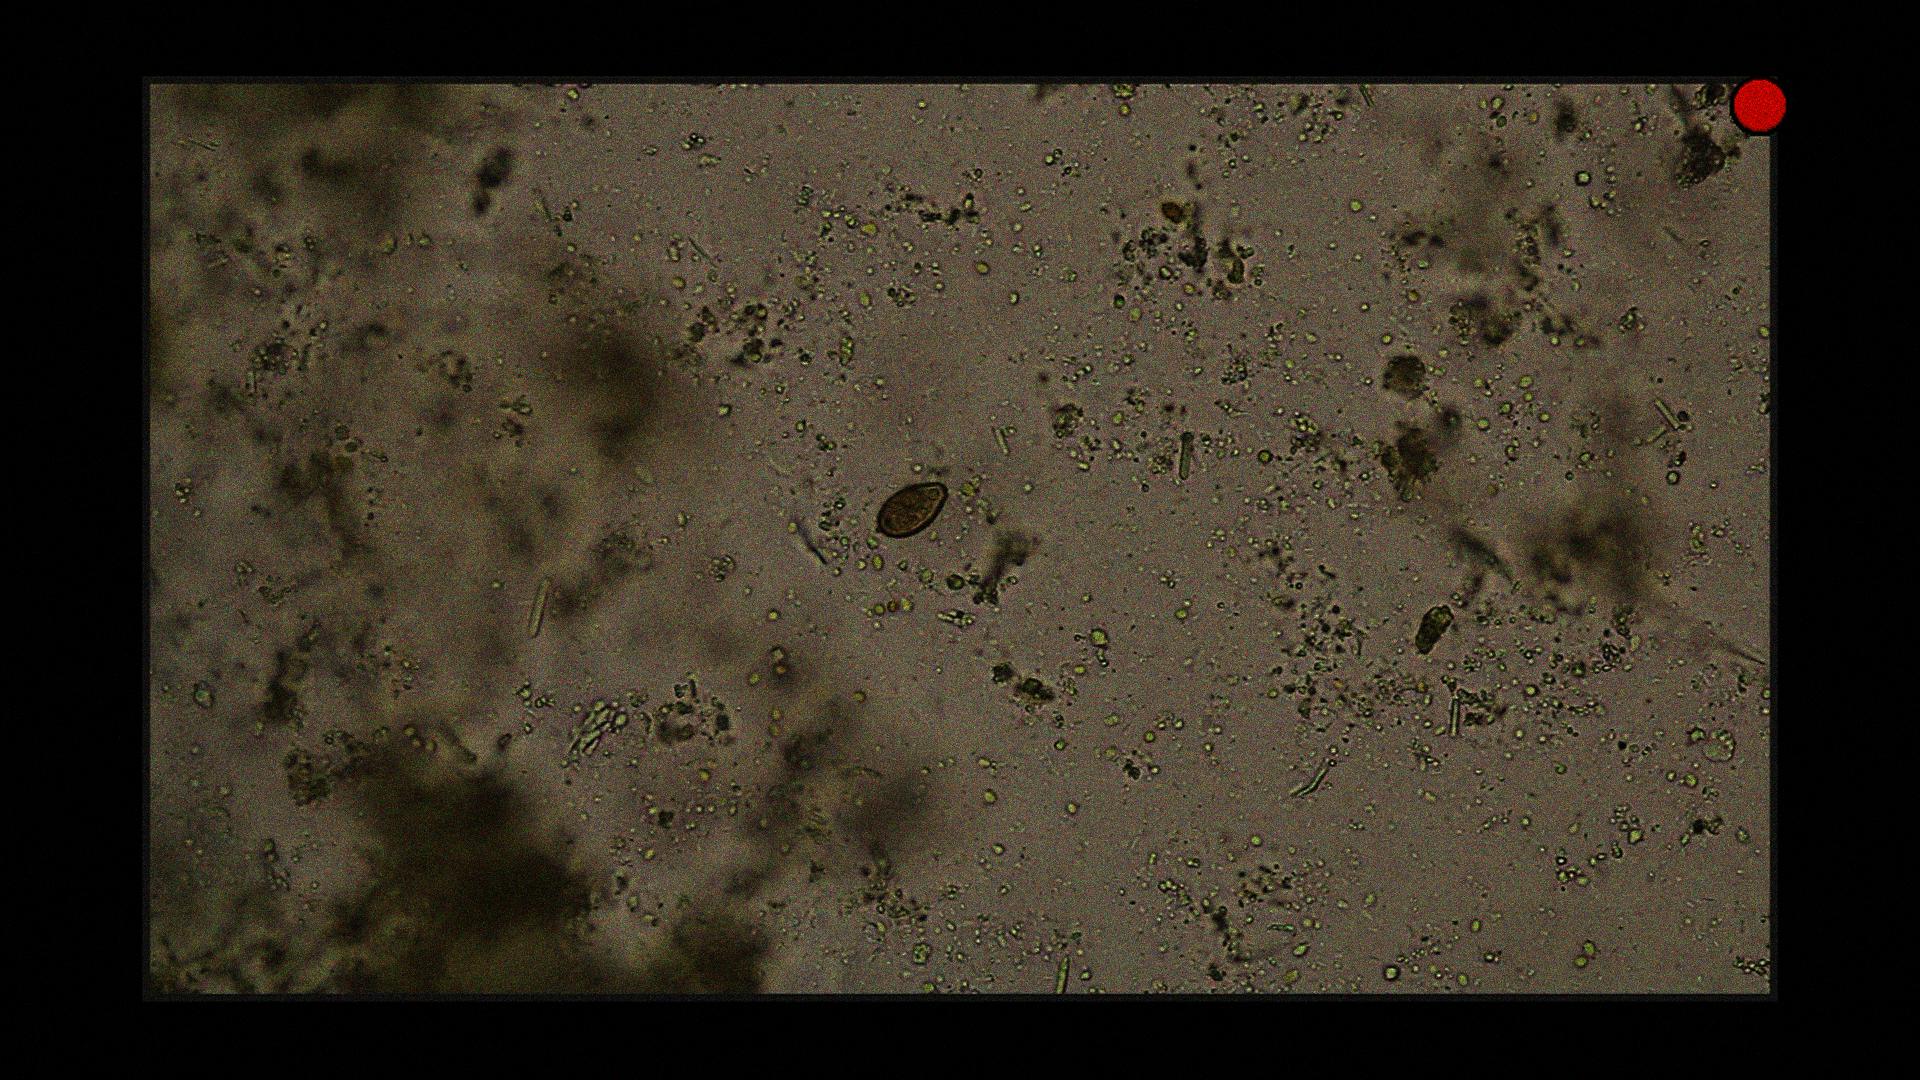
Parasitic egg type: Opisthorchis viverrine